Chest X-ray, PA view. Patient: 50 years old, sex M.
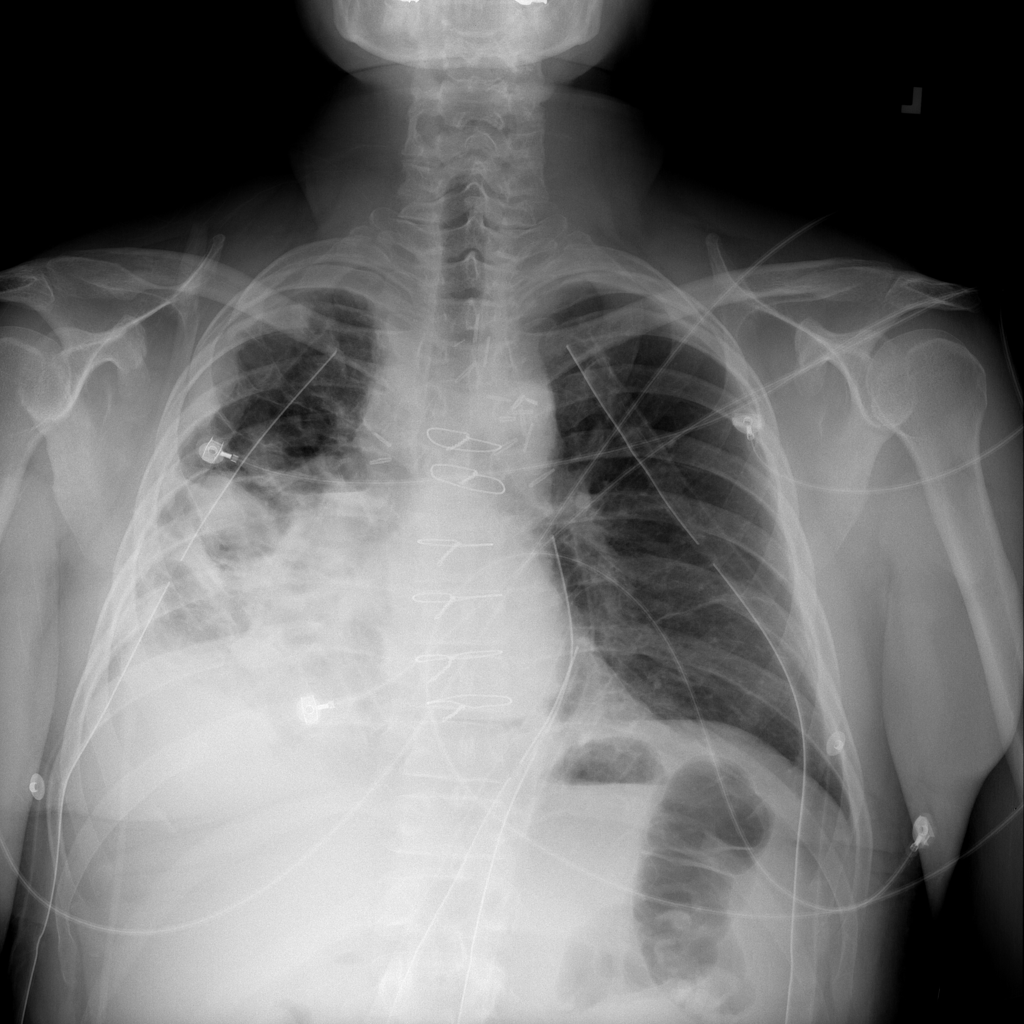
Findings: Atelectasis, Infiltration, Mass, Pleural_Thickening